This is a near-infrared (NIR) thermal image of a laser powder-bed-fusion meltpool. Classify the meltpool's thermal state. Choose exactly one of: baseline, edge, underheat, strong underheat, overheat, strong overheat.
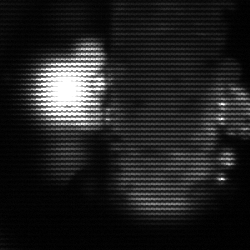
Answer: strong underheat